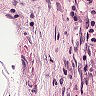
Metastatic tissue present: yes